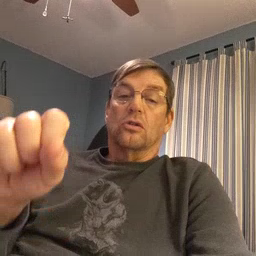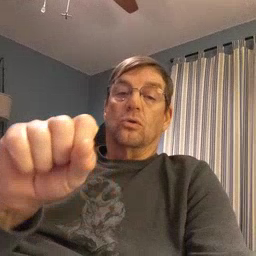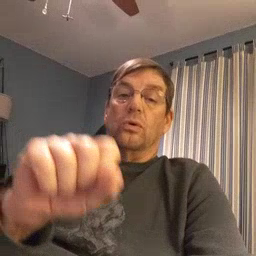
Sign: shoe